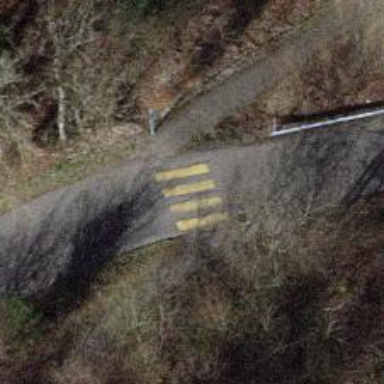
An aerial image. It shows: Uncontrolled zebra crossing on the road.